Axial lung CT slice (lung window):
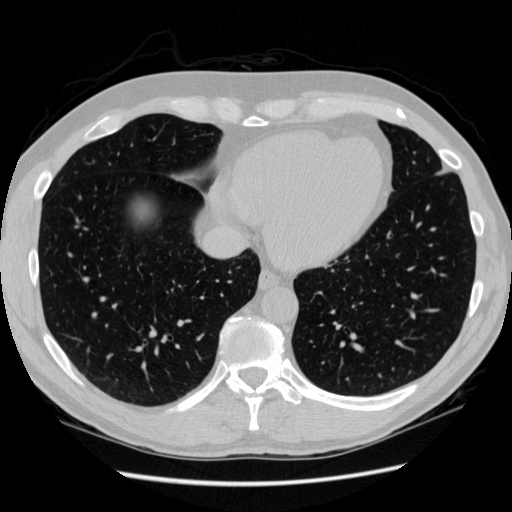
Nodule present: no